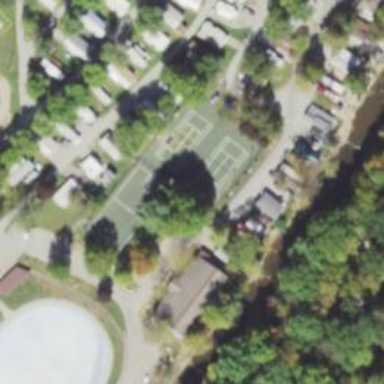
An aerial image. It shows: Tennis court on pitch designated for leisure land.